Question: I have workflow (attached image) with two Recieve Actions (Start and Finish).
Both Actions correlate on WorkflowId parameter. I also have FinishWorkflow (bool) parameter.
I wanted to start workflow with Start Action and then then wait till FinishWorkflow parameter changes to true (using FinishWorkflow action).
I think that when FinishWorkflow action is finished, whole workflow finishes, so StartWorkflow action does not wait and check FinishWorkflow parameter.
Do you know how to change FinishWorkflow action so it won't end whole workflow ?
TIA

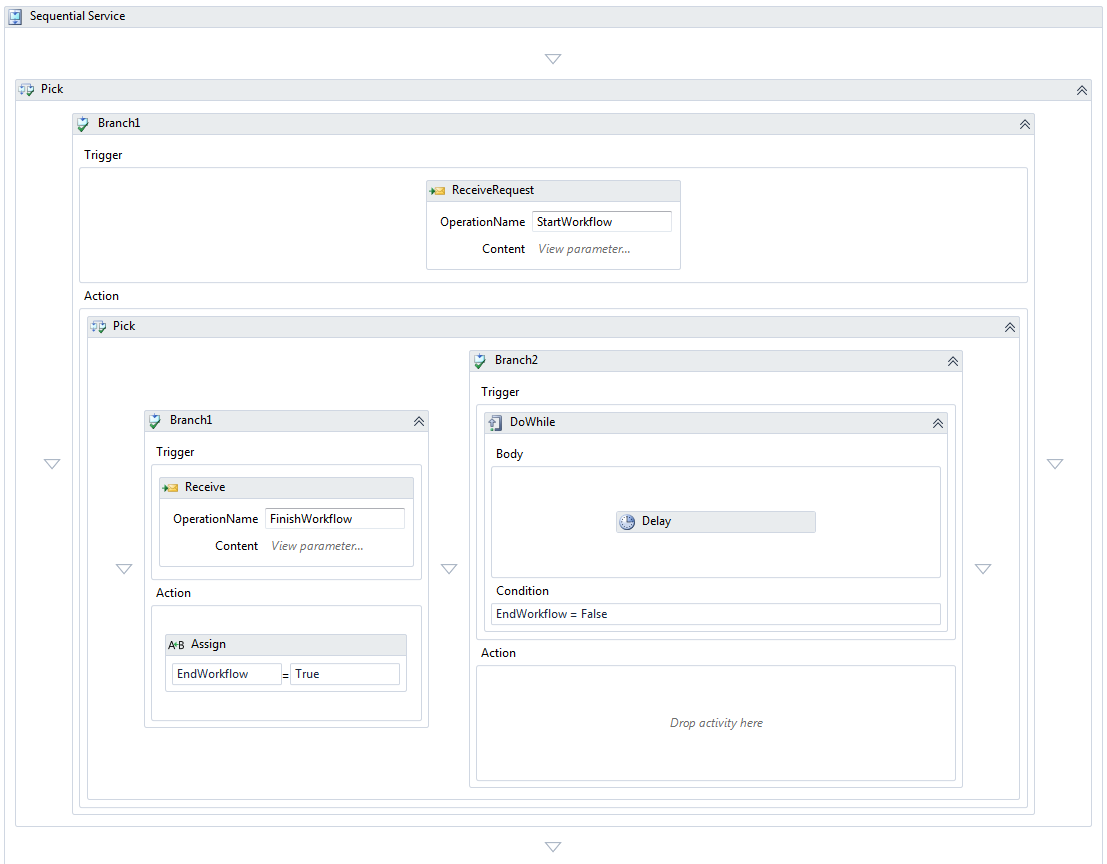
Answer: Yes, your scenario is a bit hard to understand. Why is your Start Workflow inside a Pick? Are you expecting to cancel the Start Workflow operation?
You could of course get rid picks altogether and have a sequence with Start Workflow -> Do Some Stuff -> Finish Workflow but I suspect this is just because your diagram is over simplifying your scenario.
Possibly what you should be asking yourself is
.
If none of the above apply because your are using one-way messaging then one way to attack the problem is to keep FinishWorkflow inside a while loop with the condition set to "FinishWorkflow = false" therefore it will keep looping until the last call after the FinishWorkflow variable is set to true. You can then get rid of the Inner Pick, Branch2 and the delay etc. The only Pick you need is after the Start and branch one will contain your While with the Finish inside it and Branch two will contain whatever computation code you have that, when done, will set the finish workflow variable to true.
Remember that a Receive activity will block the current branch and wait for a message, therefore you do not need a delay to keep checking the value, in fact with a delay, your activity would be needlessly waking up and looking for input when there has been none. Quite expensive and non-scalable.